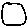
Label: circle